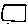
Label: square